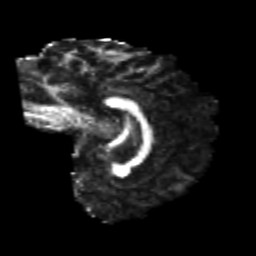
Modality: FA
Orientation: sagittal
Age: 26
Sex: male
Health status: healthy
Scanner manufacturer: philips
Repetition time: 7.386 s
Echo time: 0.08599 s